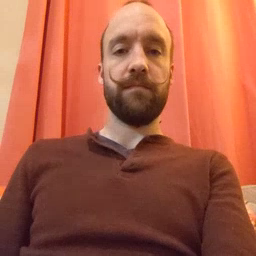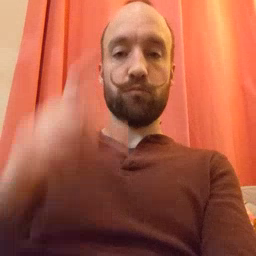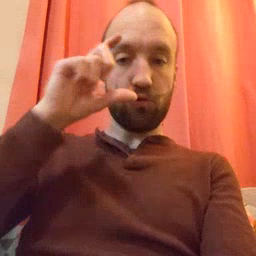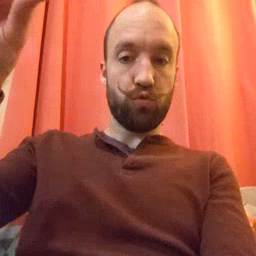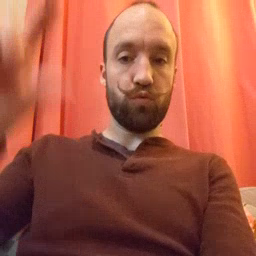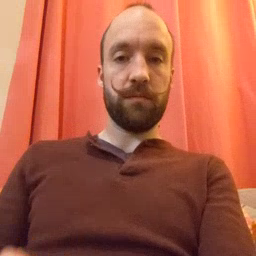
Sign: moon